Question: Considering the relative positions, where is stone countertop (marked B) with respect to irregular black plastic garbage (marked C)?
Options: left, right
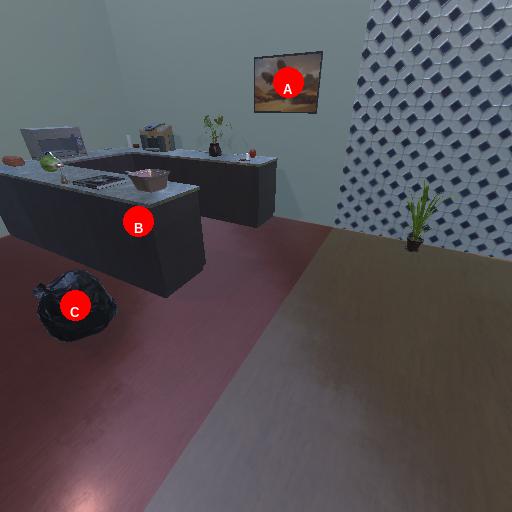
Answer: left